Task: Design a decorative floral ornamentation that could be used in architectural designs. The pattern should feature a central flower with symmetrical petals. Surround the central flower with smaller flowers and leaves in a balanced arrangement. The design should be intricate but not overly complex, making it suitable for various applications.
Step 1466:
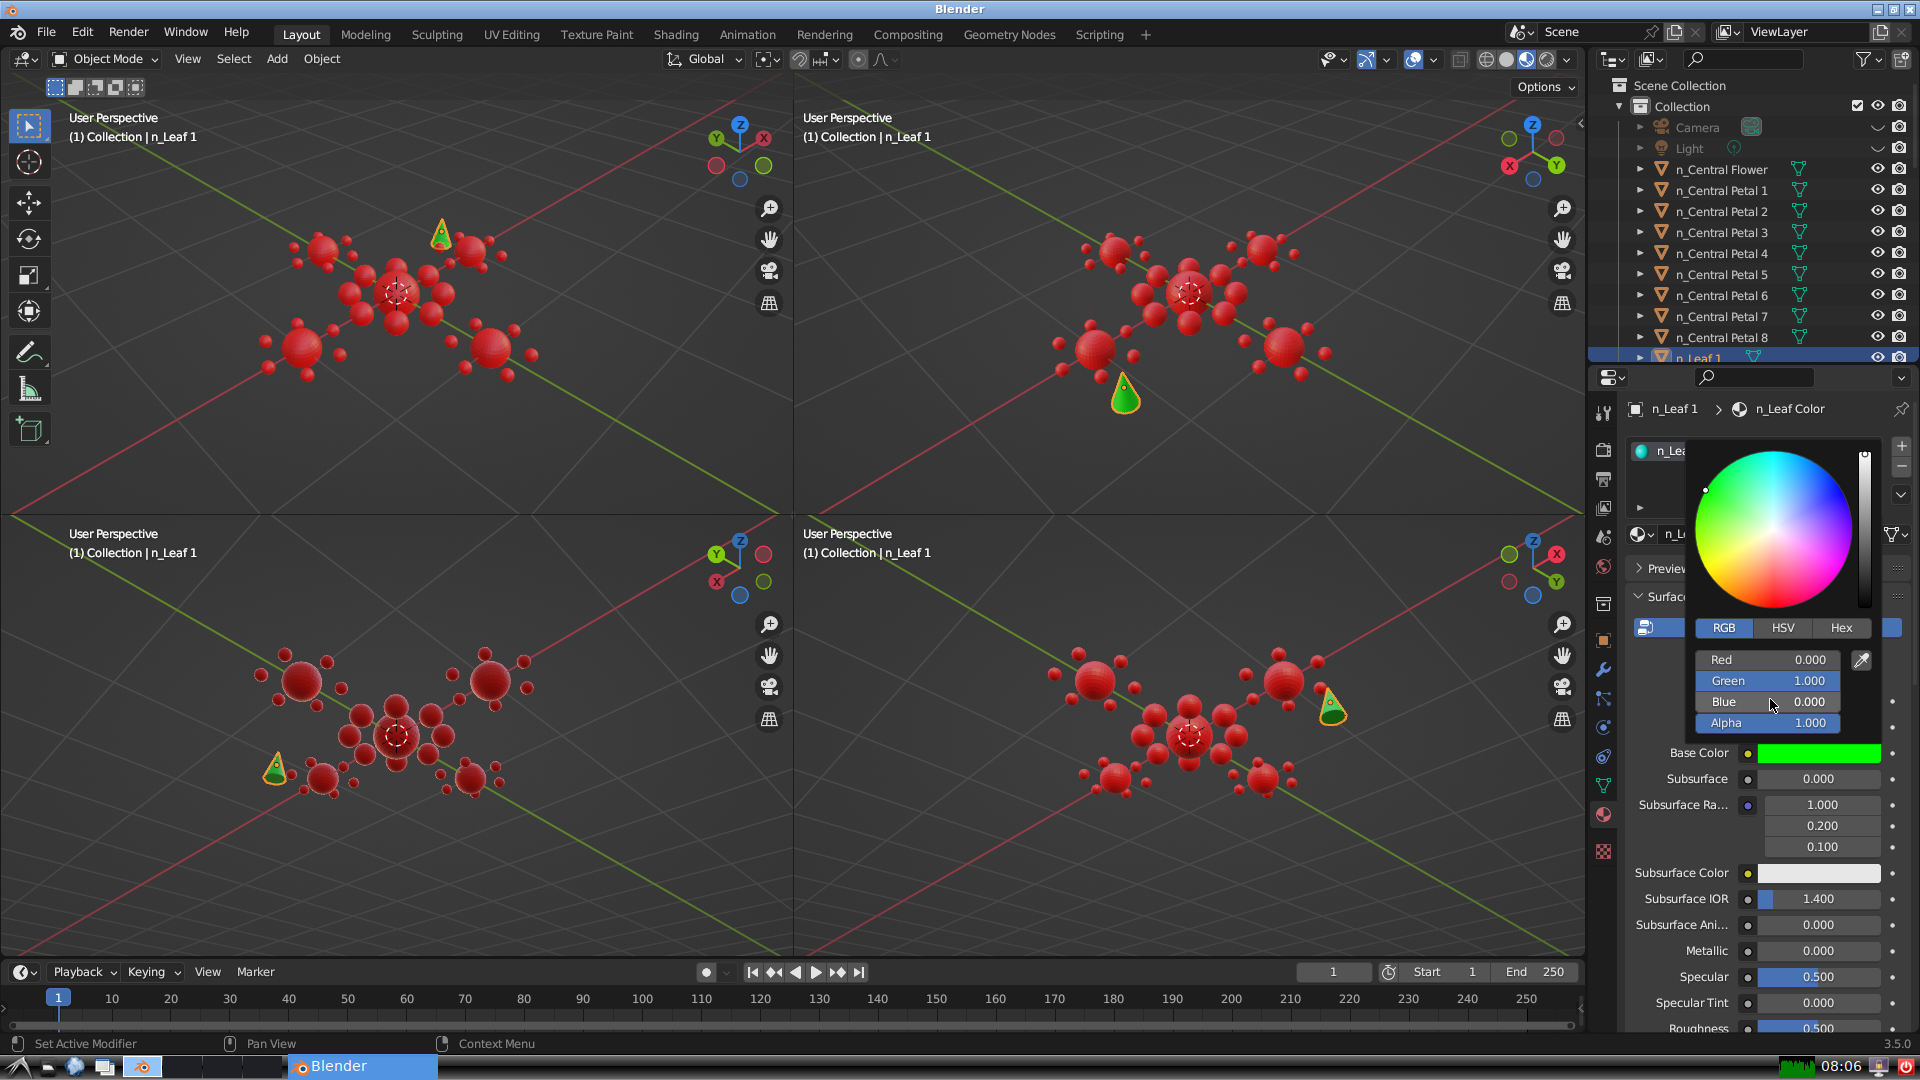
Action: {"mouse_move": [1816, 750]}